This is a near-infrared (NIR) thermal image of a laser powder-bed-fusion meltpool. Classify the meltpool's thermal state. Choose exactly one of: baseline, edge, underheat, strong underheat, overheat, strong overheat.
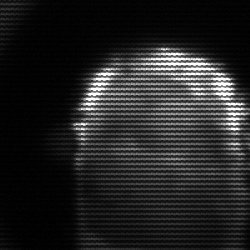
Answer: baseline